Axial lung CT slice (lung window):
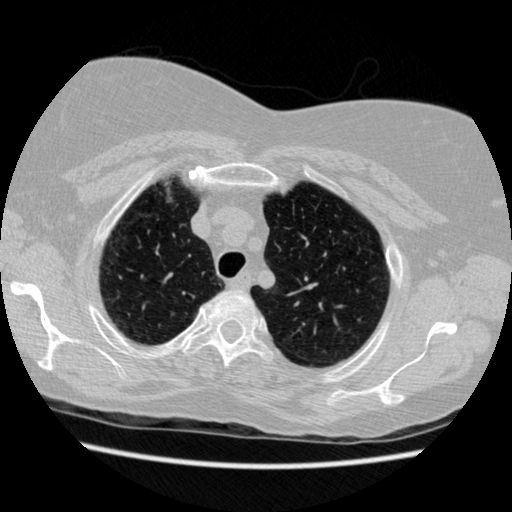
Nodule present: no